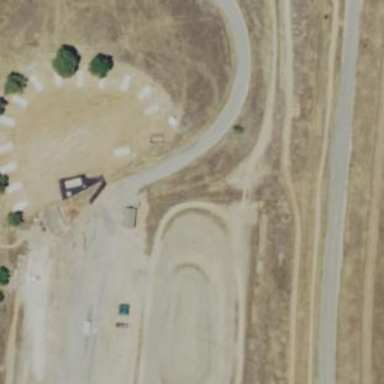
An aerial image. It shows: Motocross raceway road.